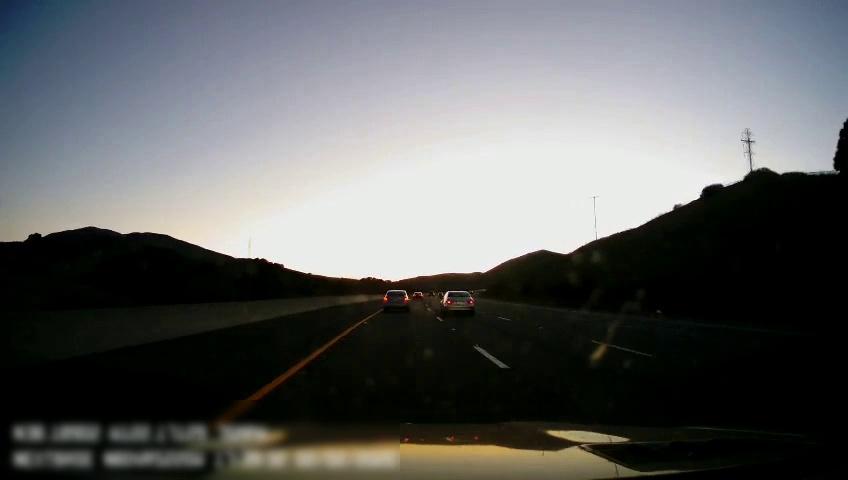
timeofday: Day
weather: Sunny
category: Drivable Space
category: Vehicles | Car
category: Vehicles | Car
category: Vehicles | Car
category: Lanes | Alternate Lane
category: Lanes | Current Lane
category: Lanes | Current Lane
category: Lanes | Alternate Lane
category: Lanes | Alternate Lane